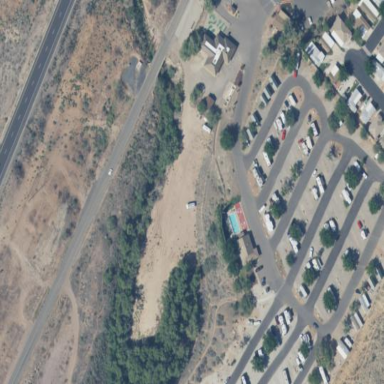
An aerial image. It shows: Campsite where tents and caravans are present. Perfect spot for outdoor enthusiasts to relax and unwind.